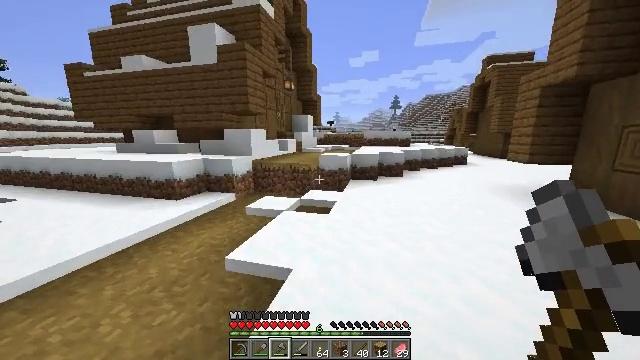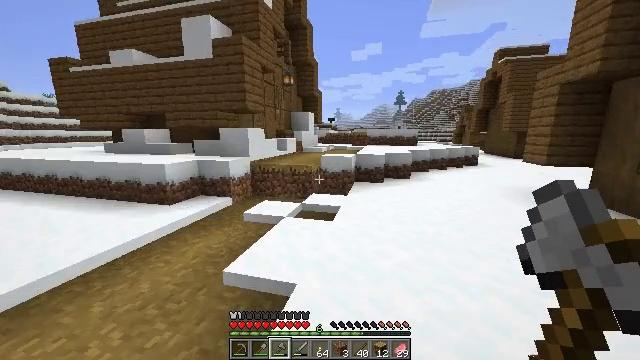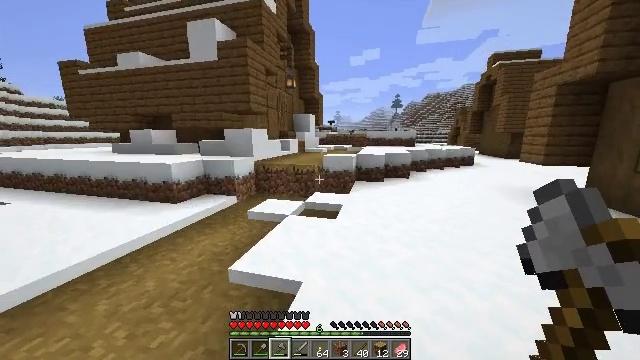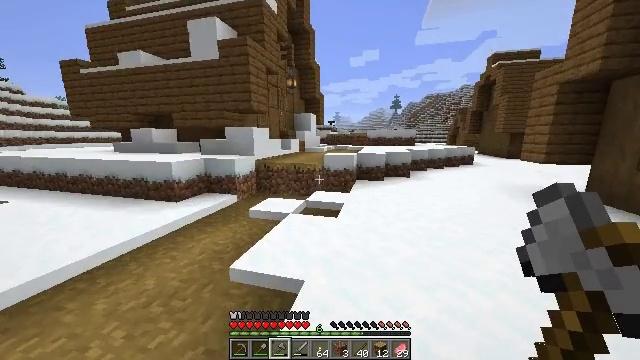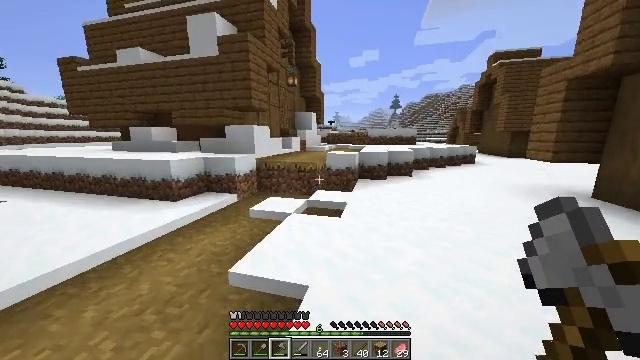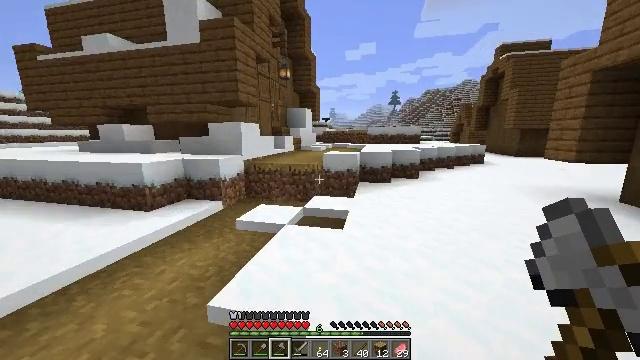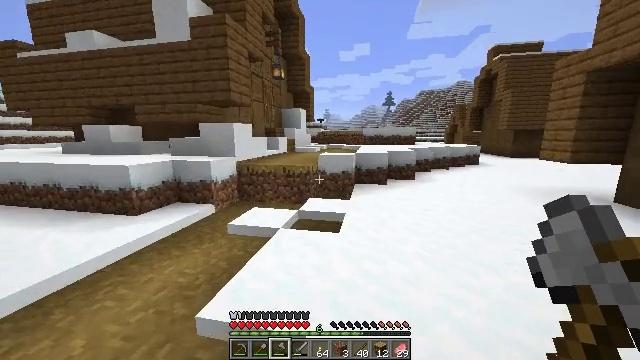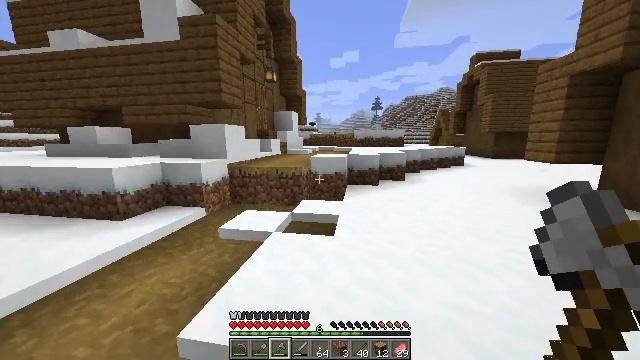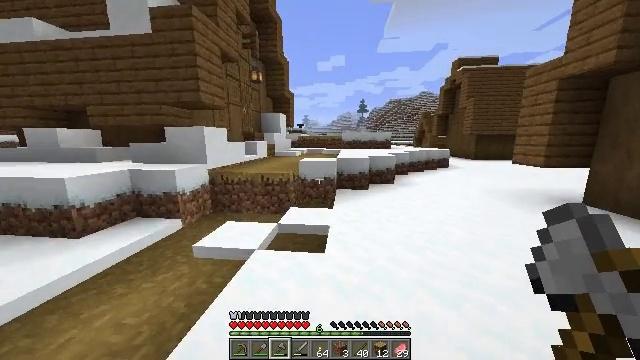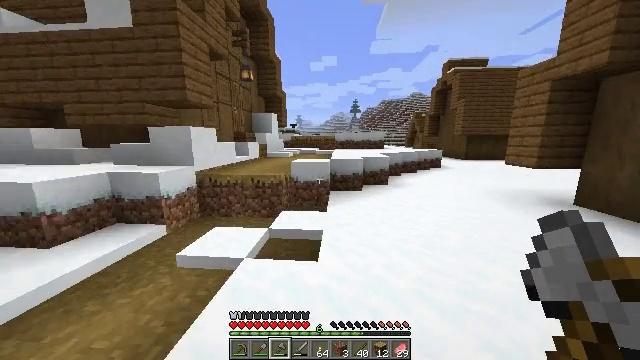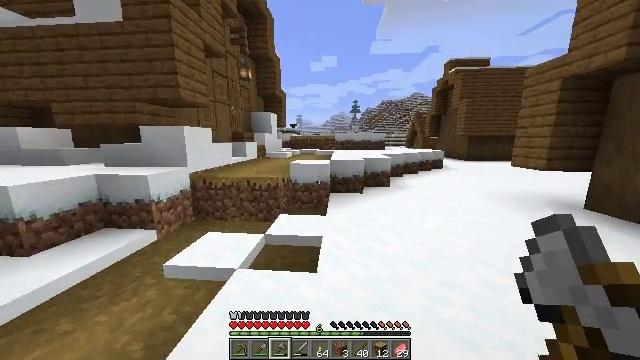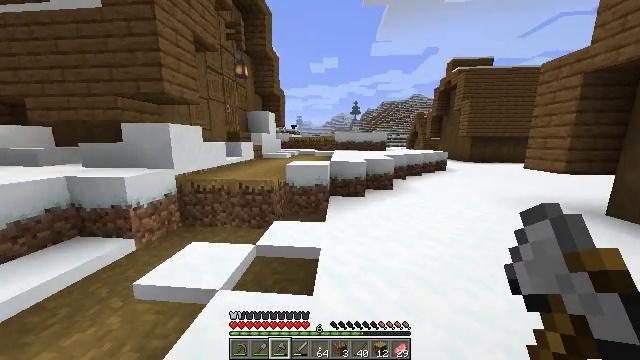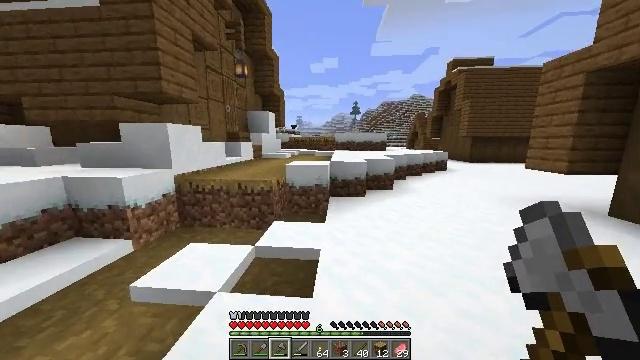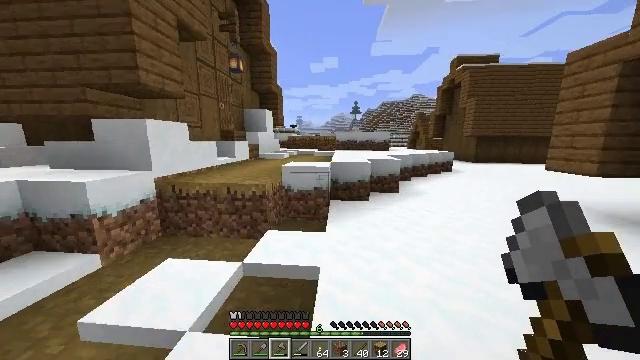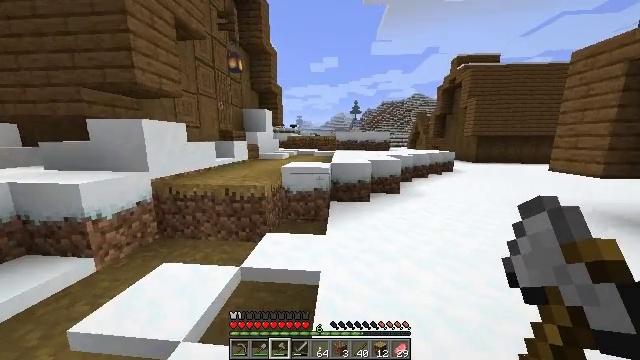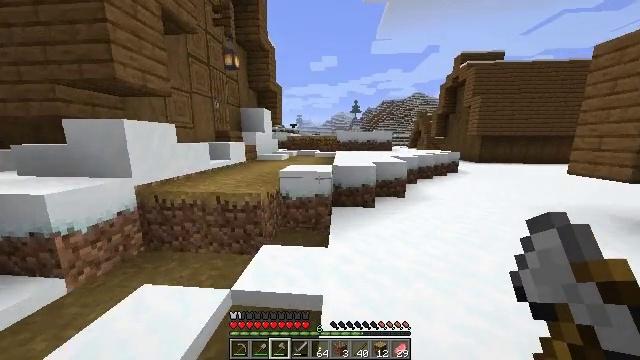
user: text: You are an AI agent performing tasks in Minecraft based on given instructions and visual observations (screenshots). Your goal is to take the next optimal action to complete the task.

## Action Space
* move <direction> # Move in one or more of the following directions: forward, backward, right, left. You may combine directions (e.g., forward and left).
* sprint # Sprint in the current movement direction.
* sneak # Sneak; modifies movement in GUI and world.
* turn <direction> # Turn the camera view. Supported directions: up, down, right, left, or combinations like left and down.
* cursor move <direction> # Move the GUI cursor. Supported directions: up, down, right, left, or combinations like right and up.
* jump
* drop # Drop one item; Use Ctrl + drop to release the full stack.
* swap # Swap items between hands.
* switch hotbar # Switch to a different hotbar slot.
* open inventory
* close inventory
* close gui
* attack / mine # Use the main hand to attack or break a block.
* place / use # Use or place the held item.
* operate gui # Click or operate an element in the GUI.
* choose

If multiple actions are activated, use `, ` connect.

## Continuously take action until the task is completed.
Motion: motion action
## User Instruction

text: Mine potatoes from the farmland.
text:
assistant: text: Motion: move forward, sprint
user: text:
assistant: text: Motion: move forward, sprint
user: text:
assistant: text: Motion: move forward, sprint
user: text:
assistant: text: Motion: move forward, sprint
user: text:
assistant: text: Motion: move forward, sprint, turn right
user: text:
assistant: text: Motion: move forward, sprint, turn right
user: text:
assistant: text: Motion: move forward, sprint, turn right
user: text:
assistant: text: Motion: move forward, sprint, turn right
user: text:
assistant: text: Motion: move forward, sprint, turn right
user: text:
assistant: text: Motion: move forward, sprint
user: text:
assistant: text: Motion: move forward, sprint
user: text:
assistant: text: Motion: move forward, sprint
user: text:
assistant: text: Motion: move forward, sprint
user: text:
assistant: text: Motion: move forward, sprint
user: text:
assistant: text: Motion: move forward, sprint
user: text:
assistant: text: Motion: move forward, sprint
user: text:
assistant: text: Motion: move forward, sprint
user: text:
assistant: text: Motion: move forward, sprint
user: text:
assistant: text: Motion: move forward, sprint, turn left and down
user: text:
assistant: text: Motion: move forward, sprint, turn left and down
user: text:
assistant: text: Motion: move forward, sprint, turn left
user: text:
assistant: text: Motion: move forward, sprint, jump
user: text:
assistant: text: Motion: move forward, sprint, jump
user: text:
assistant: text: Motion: move forward, sprint, jump
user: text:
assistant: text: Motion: move forward, sprint, jump
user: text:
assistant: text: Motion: move forward, sprint
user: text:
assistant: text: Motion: move forward, sprint, turn left
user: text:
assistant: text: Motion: move forward, sprint, turn left
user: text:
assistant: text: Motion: move forward, sprint, turn left
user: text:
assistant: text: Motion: move forward, sprint, turn left and up